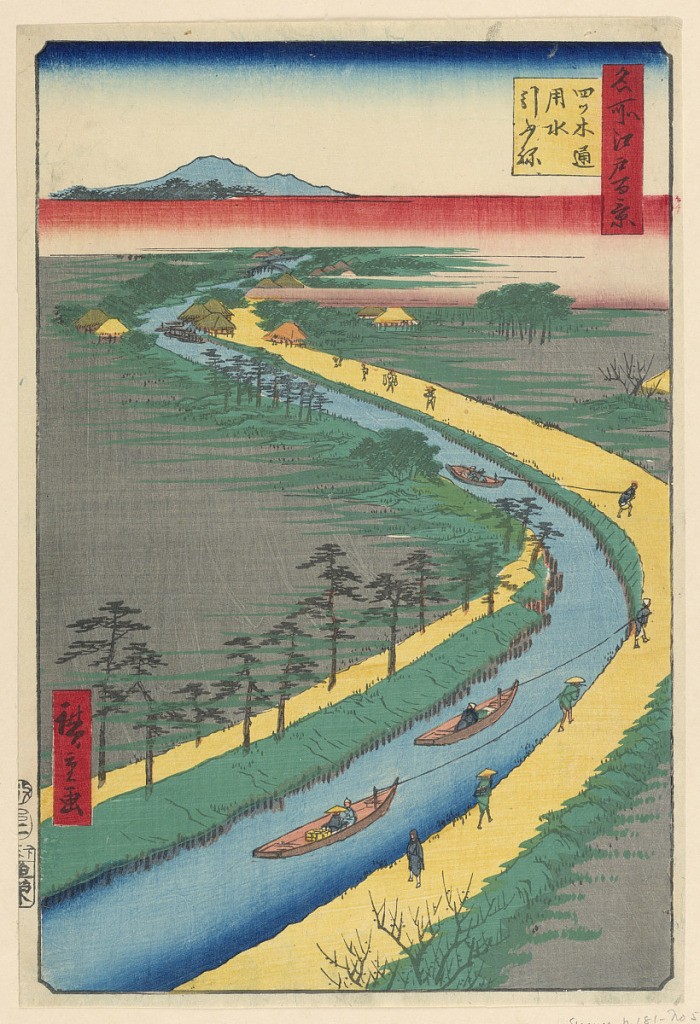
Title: Hauling Canal Boats, Yotsugi Road (Yotsugi-dori, yosui hikifune) From the Series One Hundred Famous views of Edo
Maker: Ando Hiroshige, Japanese, 1797–1858
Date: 1857
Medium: Woodblock print in colored ink on paper
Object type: Print
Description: The Yotsugi dori canal divides the print in half with its s-shape curve. It was initially constructed at the beginning of the 17th century to provided drinking water for Edo but quickly transitioned into a waterway for freights. Because it was so narrow and shallow, the boats had to be pulled, as seen here. Instead of depicting this canal accurately, Hiroshige used his artistic intention to make this scene more exciting and curvilinear.